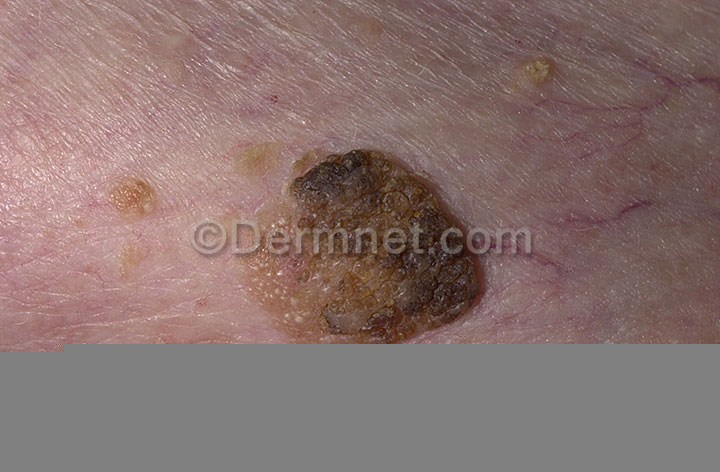
Disease: Seborrheic Keratoses and other Benign Tumors